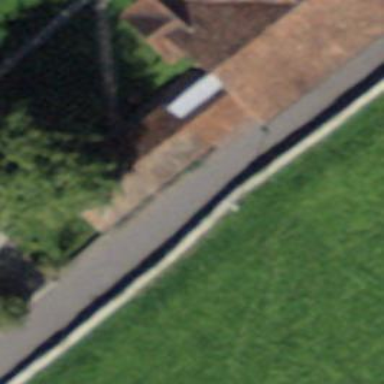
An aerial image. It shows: Shed.